Question: I have 3 entities, "Bar", "Waiter", "Product" the relationship is as follows,
A "Bar" has one to many relationship with "Waiter" and the same from Waiter to Product.
I have an array of Waiters working on a Bar, and I want to filter the waiters based on if they served a certain Product.
Im trying to filter the array of all the Waiters in a bar, [bar.toWaiter allObjects]
So far I've tried:
'''
NSPredicate *predicate2 = [NSPredicate predicateWithFormat:@"toProduct.endSaleDate > %@ AND toProduct.published == YES", [NSDate date]];
'''
and
'''
NSPredicate *predicate2 = [NSPredicate predicateWithFormat:@"ANY toProduct.endSaleDate > %@ AND ANY toProduct.published == YES", [NSDate date]];
'''
I only want those waiters who have a Product that has "published" to YES and endSaleDate in the future. What Im getting is Waiters that have either a Product published or a product with a future date.
How can I achieve what Im looking for.
Thanks!

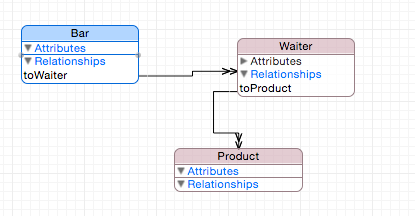
Answer: It seems that the predicate is interpreted as "give me waiters which have ANY published product and ANY product with a future date". But it does not require that product fulfils conditions.
You can use a <URL> to ensure that:
'''
[NSPredicate predicateWithFormat:"@"SUBQUERY(toProduct, $product, $product.published == 1 AND $product.endSaleDate > %@).@count > 0"];
'''